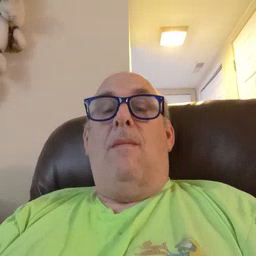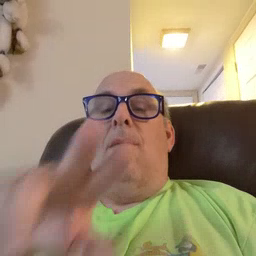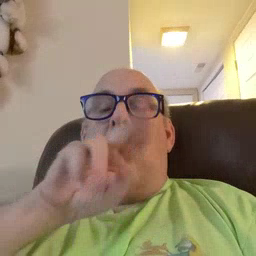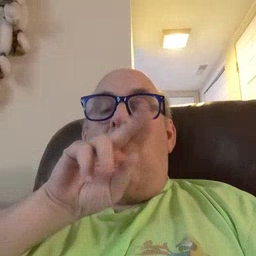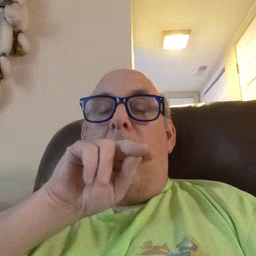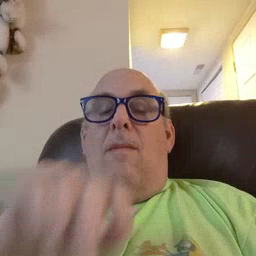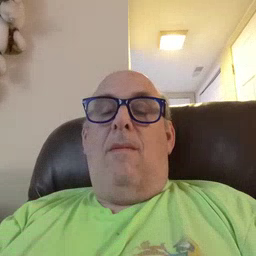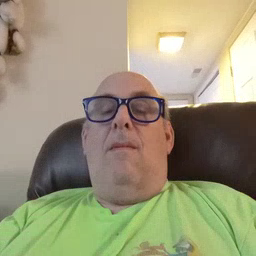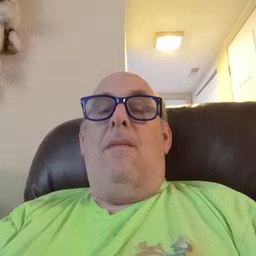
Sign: duck